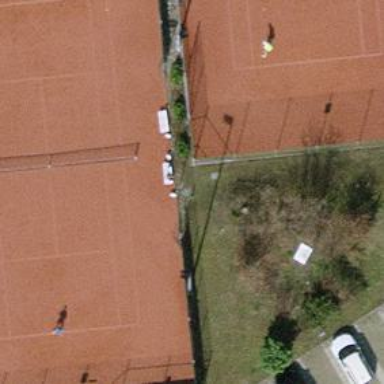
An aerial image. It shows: Tennis court on pitch.